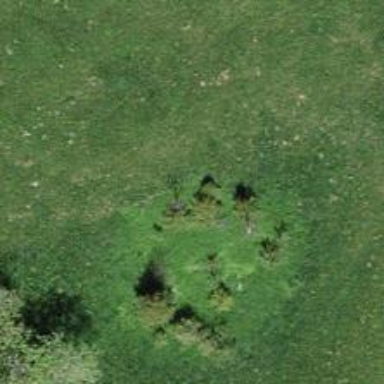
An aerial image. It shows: Sinkhole in natural setting.